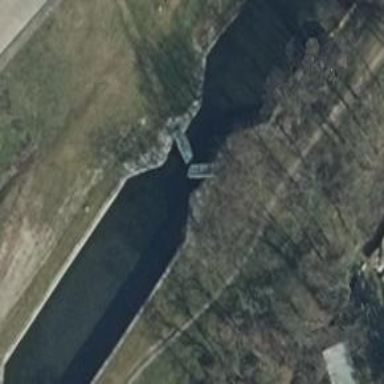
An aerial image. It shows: Canal.